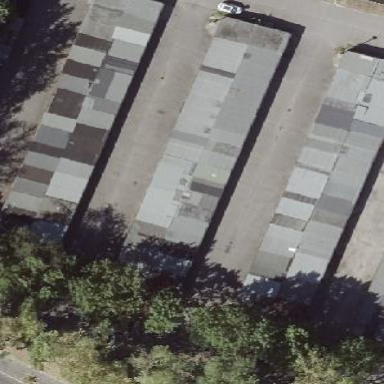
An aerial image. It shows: Group of garages.